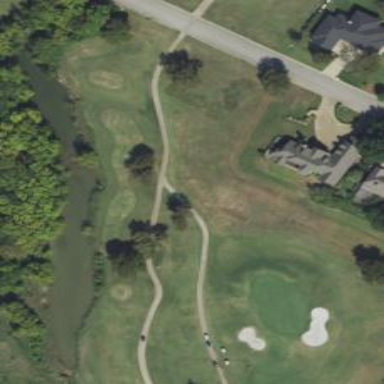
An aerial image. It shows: Pathway for golfing.